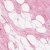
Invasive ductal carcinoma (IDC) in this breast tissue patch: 0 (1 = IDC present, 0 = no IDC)